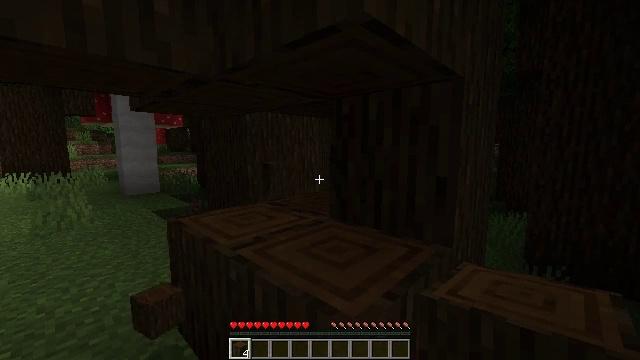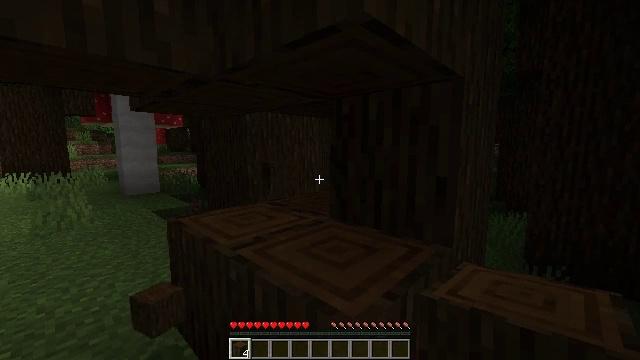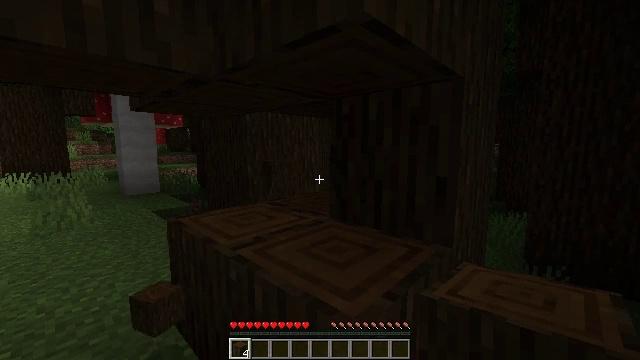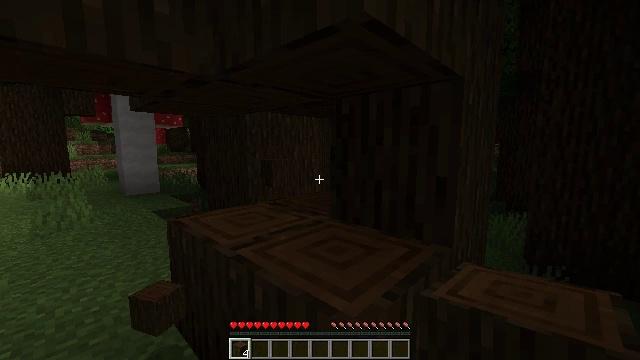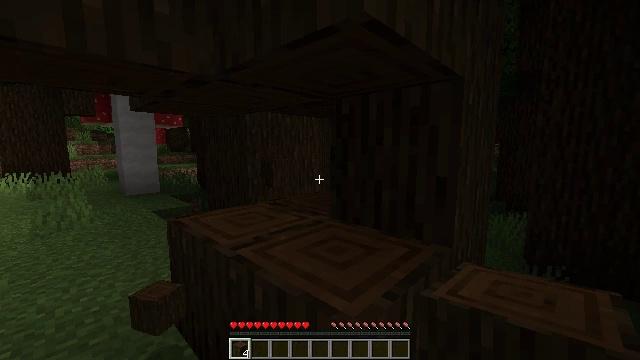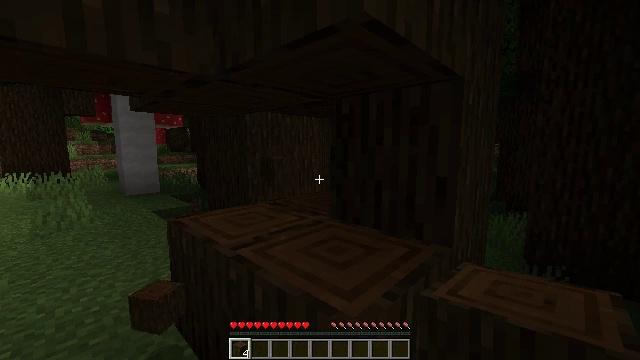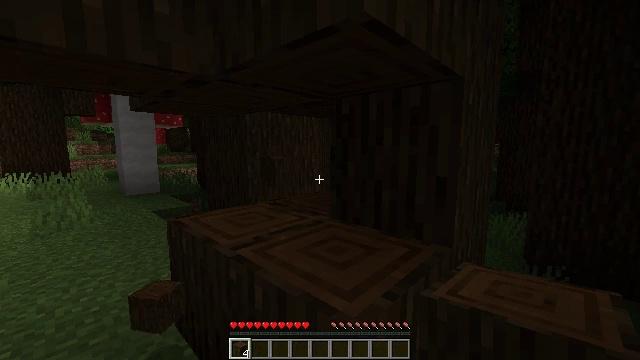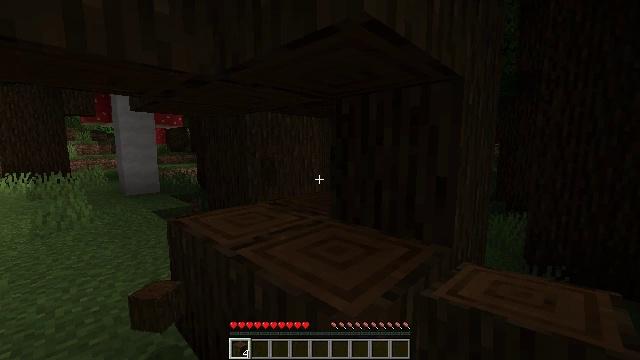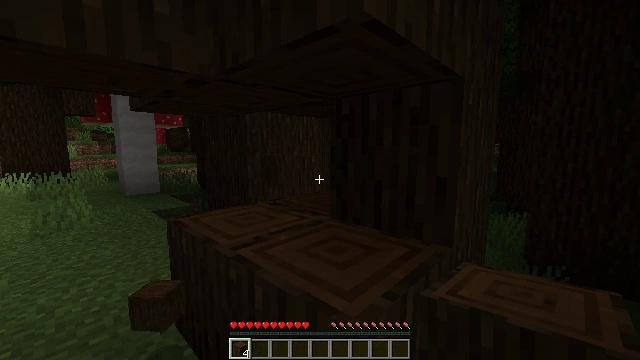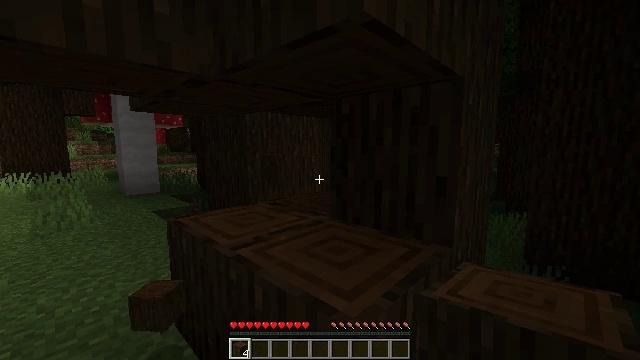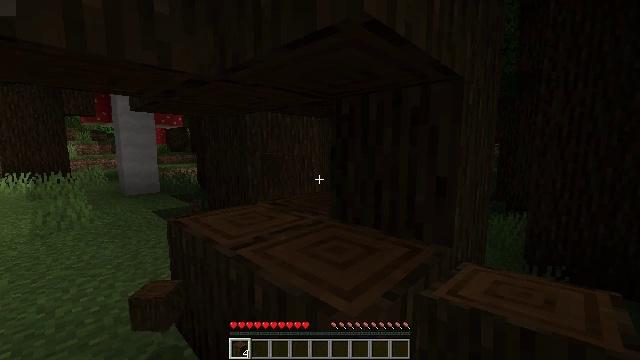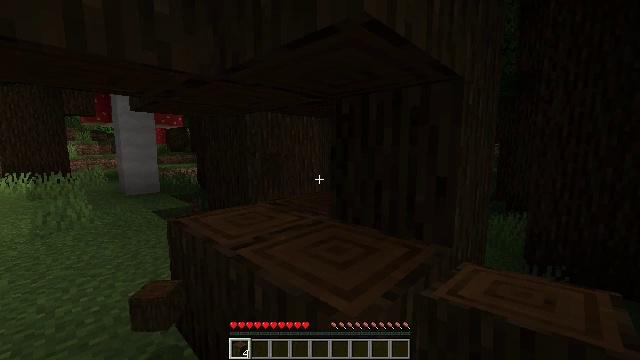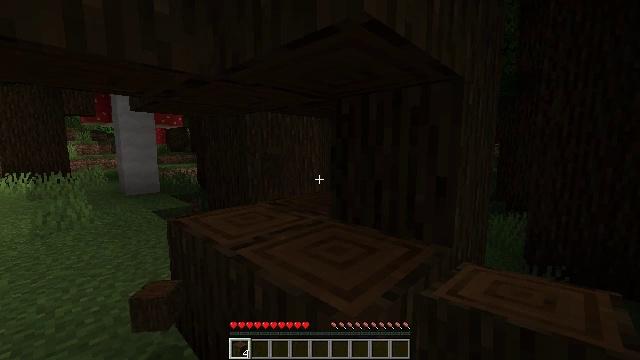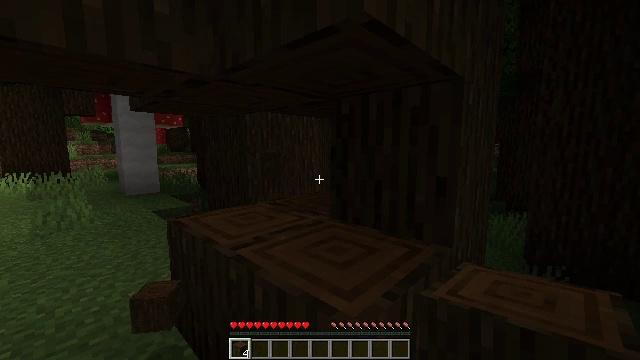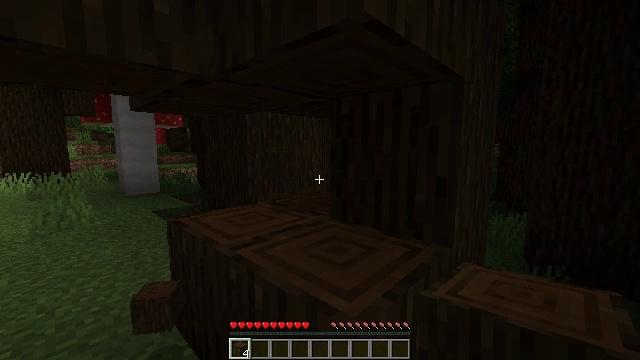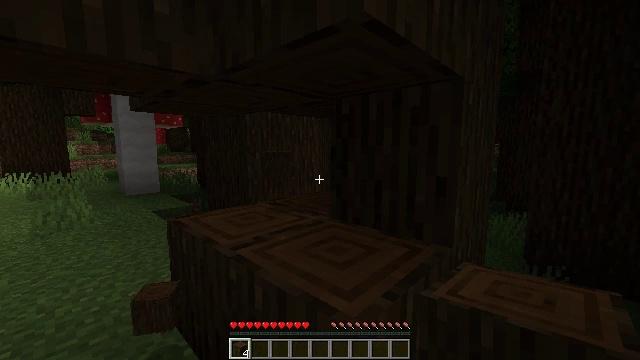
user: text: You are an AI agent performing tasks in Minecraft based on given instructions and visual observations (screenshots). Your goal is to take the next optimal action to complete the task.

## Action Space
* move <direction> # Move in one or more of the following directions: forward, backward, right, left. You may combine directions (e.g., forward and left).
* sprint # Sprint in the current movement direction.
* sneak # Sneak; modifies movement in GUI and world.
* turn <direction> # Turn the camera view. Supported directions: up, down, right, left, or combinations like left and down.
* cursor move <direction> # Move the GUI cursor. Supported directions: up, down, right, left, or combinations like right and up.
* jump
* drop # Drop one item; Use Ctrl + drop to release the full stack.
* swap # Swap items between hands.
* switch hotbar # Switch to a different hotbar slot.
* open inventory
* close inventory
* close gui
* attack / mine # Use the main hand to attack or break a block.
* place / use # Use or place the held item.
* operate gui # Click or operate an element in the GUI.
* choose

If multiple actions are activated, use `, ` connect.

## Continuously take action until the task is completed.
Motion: motion action
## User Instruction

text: Collect dark oak log for building.
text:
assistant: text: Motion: attack / mine
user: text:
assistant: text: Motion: attack / mine
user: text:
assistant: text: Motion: attack / mine
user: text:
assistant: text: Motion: attack / mine
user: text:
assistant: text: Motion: attack / mine
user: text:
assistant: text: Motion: attack / mine
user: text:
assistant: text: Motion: attack / mine
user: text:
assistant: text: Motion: attack / mine
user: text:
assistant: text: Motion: attack / mine
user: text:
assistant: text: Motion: attack / mine
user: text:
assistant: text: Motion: attack / mine
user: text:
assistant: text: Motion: attack / mine
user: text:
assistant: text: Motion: attack / mine
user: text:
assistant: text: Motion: attack / mine
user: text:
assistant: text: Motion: attack / mine
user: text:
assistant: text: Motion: attack / mine
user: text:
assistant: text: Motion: attack / mine
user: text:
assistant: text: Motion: attack / mine
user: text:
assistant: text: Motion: attack / mine
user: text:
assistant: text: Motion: attack / mine
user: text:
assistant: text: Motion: attack / mine
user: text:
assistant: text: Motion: attack / mine
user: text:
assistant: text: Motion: attack / mine
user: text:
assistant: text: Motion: attack / mine
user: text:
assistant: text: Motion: attack / mine
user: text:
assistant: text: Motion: attack / mine
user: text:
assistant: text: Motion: attack / mine
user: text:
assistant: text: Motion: attack / mine
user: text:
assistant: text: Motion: attack / mine
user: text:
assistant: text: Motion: attack / mine